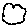
Label: cloud